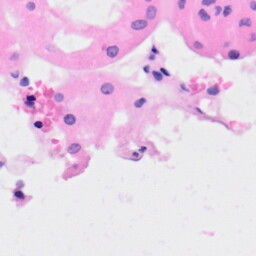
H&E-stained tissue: Kidney